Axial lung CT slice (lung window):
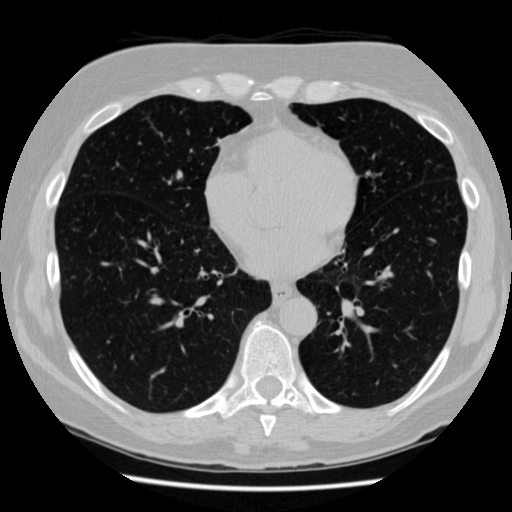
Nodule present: no